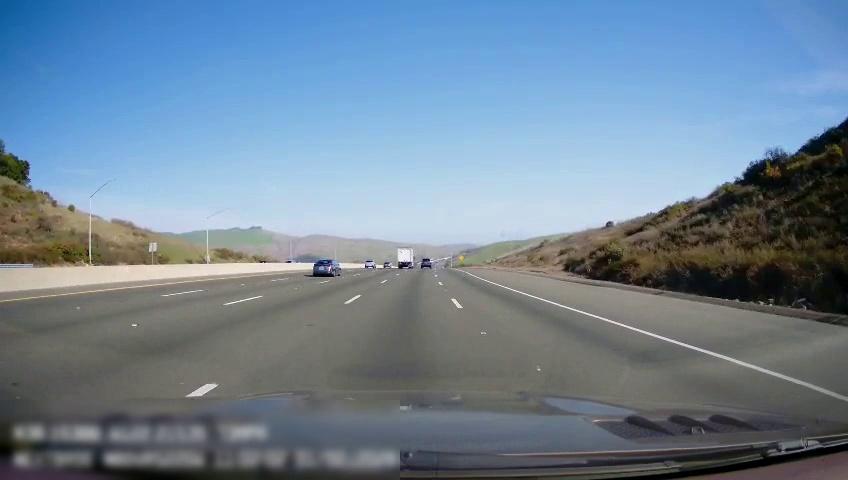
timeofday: Day
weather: Sunny
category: Drivable Space
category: Vehicles | Car
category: Vehicles | Car
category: Vehicles | Truck
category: Vehicles | SUV
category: Lanes | Alternate Lane
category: Lanes | Alternate Lane
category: Lanes | Alternate Lane
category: Lanes | Current Lane
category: Lanes | Current Lane
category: Lanes | Alternate Lane